Interaction volume radius: 10 \u00c5
Interaction volume height: 20 \u00c5
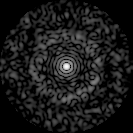
Disorder parameter: 0.8324